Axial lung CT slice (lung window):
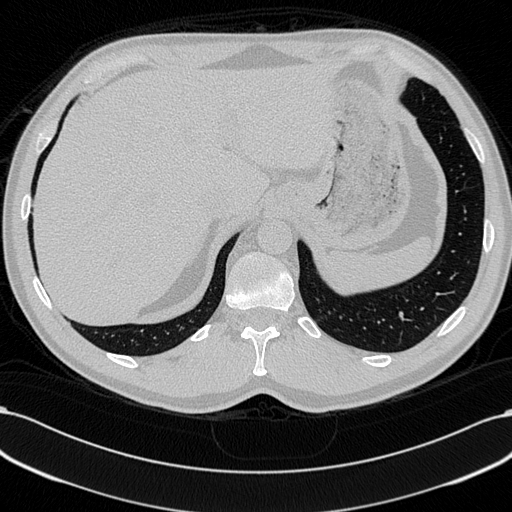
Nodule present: no